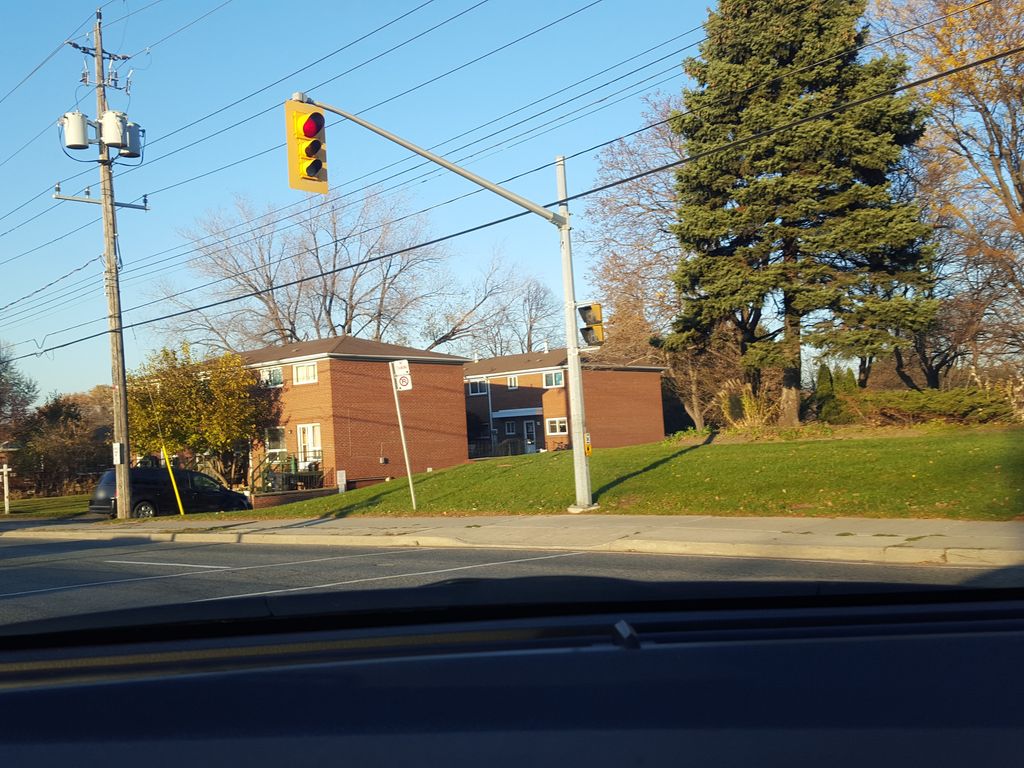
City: toronto